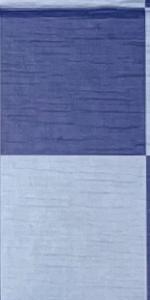
Label: Empty